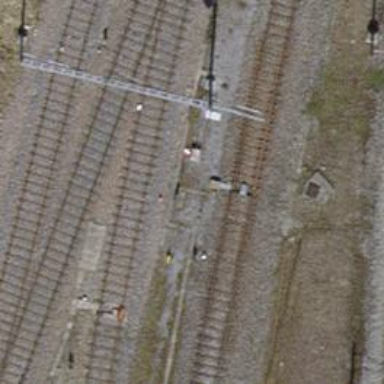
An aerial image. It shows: Railway switch.